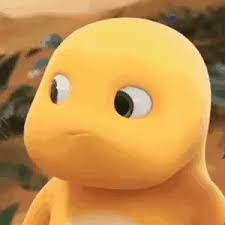
Label: nailong